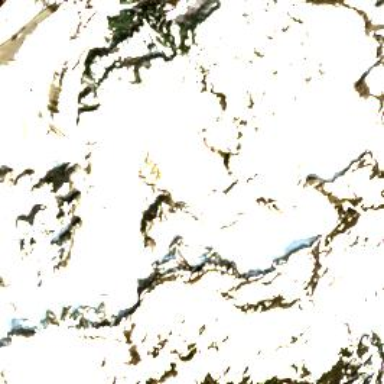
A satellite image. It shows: Stunning view of glacier.